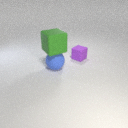
large blue rubber sphere in front of small purple rubber cube